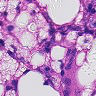
Metastatic tissue present: no